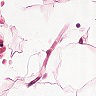
Metastatic tissue present: no